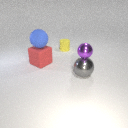
large red rubber cube in front of small yellow rubber cylinder